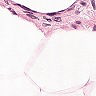
Metastatic tissue present: no